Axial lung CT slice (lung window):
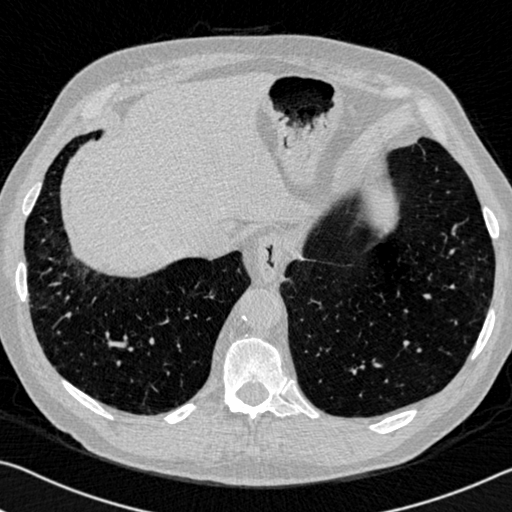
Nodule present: no